【题型】解答题　【知识点】解析几何　【难度】medium
（2024·青浦区二模）已知双曲线$\Gamma$:$\frac{x^2}{4}-\frac{y^2}{5}=1$，$F_1$，$F_2$分别为其左、右焦点。

(1) 求$F_1$，$F_2$的坐标和双曲线$\Gamma$的渐近线方程；

(2) 如图，$P$是双曲线$\Gamma$右支在第一象限内一点，圆$C$是$\triangle PF_1F_2$的内切圆，设圆与$PF_1$，$PF_2$，$F_1F_2$分别切于点$D$，$E$，$F$，当圆$C$的面积为$4\pi$时，求直线$PF_2$的斜率；

(3) 是否存在过点$F_2$的直线$l$与双曲线$\Gamma$的左右两支分别交于$A$，$B$两点，且使得$\angle F_1AB=\angle F_1BA$，若存在，求出直线$l$的方程；若不存在，请说明理由。

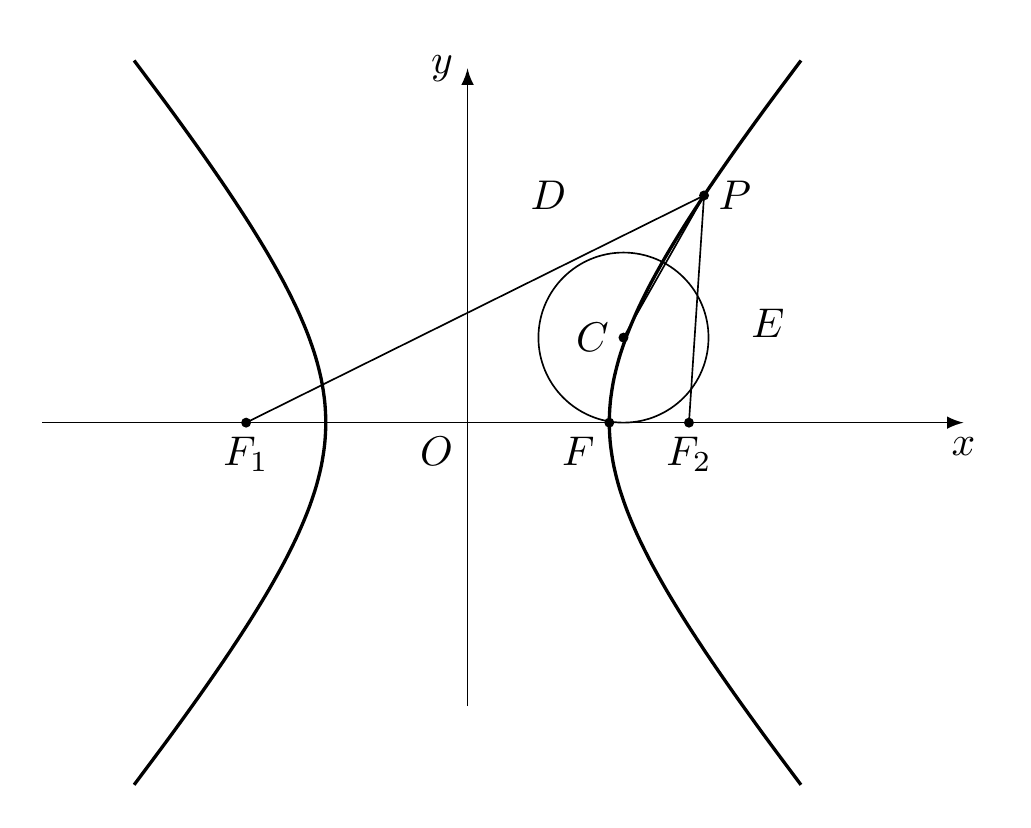
【解答】
\textbf{【分析】}
(1) 根据题意可得$a^2=4$，$b^2=5$，又$c^2=a^2+b^2=9$，解得$c$，进而可得答案。

(2) 由题意可知$|PD|=|PE|$，$|F_1D|=|F_1F|$，$|F_2F|=|F_2E|$，由双曲线的定义可得$|PF_1|-|PF_2|=2a=4$，可得$F$是椭圆右顶点，设圆$C$的半径为$r(r>0)$，则$\pi r^2=4\pi$，解得$r$，设直线$PF_2$的斜率为$k$，则直线$PF_2$的方程为$y=k(x-3)$，由圆心$C$到直线$PF_2$的距离等于圆的半径，可解得$r$。

(3) 假设存在过点$F_2$的直线$l$与双曲线$\Gamma$的左右两支分别交于$A$，$B$两点，且使得$\angle F_1AB=\angle F_1BA$，设$A(x_1,y_1)$，$B(x_2,y_2)$，$AB$中点为$M(x_0,y_0)$，由$\angle F_1AB=\angle F_1BA$，推出$F_1M\perp MF_2$，即$k_{F_1M}\cdot k_{MF_2}=-1$，则$x_0^2+y_0^2=9(*)$，解得$M$点坐标，由$k_{OM}\cdot k_{AB}=\frac{5}{4}$，解得$k$，即可得出答案。

\textbf{【解答】}
解：(1) 因为双曲线$\Gamma$:$\frac{x^2}{4}-\frac{y^2}{5}=1$，
所以$a^2=4$，$b^2=5$，
所以$c^2=a^2+b^2=9$，即$c=3$，
即$F_1(-3,0)$，$F_2(3,0)$，
所以双曲线$\Gamma$的渐近线方程是$y=\pm\frac{\sqrt{5}}{2}x$。

(2) 由题意可知$|PD|=|PE|$，$|F_1D|=|F_1F|$，$|F_2F|=|F_2E|$，
所以$|PF_1|-|PF_2|=(|PD|+|DF_1|)-(|PE|+|EF_2|)=|DF_1|-|EF_2|=|FF_1|-|FF_2|=2a=4$，
$\therefore F(2,0)$，即$F$是椭圆右顶点，
设圆$C$的半径为$r(r>0)$，
因为圆$C$的面积为$4\pi$，则$\pi r^2=4\pi$，则$r=2$，
$\because CF\perp F_1F_2$，
$\therefore$设直线$PF_2$的斜率为$k$，则直线$PF_2$的方程为$y=k(x-3)$，即$kx-y-3k=0$，
由圆心$C$到直线$PF_2$的距离等于圆的半径，可得$\frac{|2k-2-3k|}{\sqrt{k^2+1}}=2$，
解得直线$PF_2$的斜率为$k=\frac{4}{3}$。

(3) 假设存在过点$F_2$的直线$l$与双曲线$\Gamma$的左右两支分别交于$A$，$B$两点，且使得$\angle F_1AB=\angle F_1BA$，
设$A(x_1,y_1)$，$B(x_2,y_2)$，$AB$中点为$M(x_0,y_0)$，
又$F_1(-3,0)$，$F_2(3,0)$，
由$\angle F_1AB=\angle F_1BA$，可知$\triangle F_1AB$为等腰三角形，$|F_1A|=|F_1B|$，且直线$l$不与$x$轴重合，
于是$F_1M\perp AB$，即$F_1M\perp MF_2$，
因此$k_{F_1M}\cdot k_{MF_2}=-1$，
所以$\frac{y_0}{x_0+3}\cdot\frac{y_0}{x_0-3}=-1$，
所以$x_0^2+y_0^2=9(*)$，
因为点$A$，$B$在双曲线$\Gamma$上，
所以$\begin{cases}\frac{x_1^2}{4}-\frac{y_1^2}{5}=1①\\\frac{x_2^2}{4}-\frac{y_2^2}{5}=1②\end{cases}$，
①$-$②化简整理得：$\frac{y_1+y_2}{x_1+x_2}\cdot\frac{y_1-y_2}{x_1-x_2}=\frac{5}{4}$，$\frac{y_0}{x_0}\cdot\frac{y_1-y_2}{x_1-x_2}=\frac{5}{4}$，
则$k_{OM}\cdot k_{AB}=\frac{5}{4}$，即$\frac{y_0}{x_0}\cdot\frac{y_0}{x_0-3}=\frac{5}{4}$，
所以$4y_0^2=5x_0^2-15x_0(**)$，
联立$(*)(**)$得$\begin{cases}x_0^2+y_0^2=9\\4y_0^2=5x_0^2-15x_0\end{cases}$，$\Rightarrow3x_0^2-5x_0-12=0$，
得$x_0=-\frac{4}{3}$或$x_0=3$（舍），

当$x_0=-\frac{4}{3}$，$y_0=\pm\frac{\sqrt{65}}{3}$，
所以$M\left(-\frac{4}{3},\pm\frac{\sqrt{65}}{3}\right)$，
由$k_{OM}\cdot k_{AB}=\frac{5}{4}$，得$k_{AB}=\pm\frac{\sqrt{65}}{13}$，
所以直线$l$的方程为$y=\pm\frac{\sqrt{65}}{13}(x-3)$。

\textbf{【点评】} 本题考查双曲线的方程，直线与双曲线的相交问题，解题中需要一定的计算能力，属于中档题。